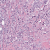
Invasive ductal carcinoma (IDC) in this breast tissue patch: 1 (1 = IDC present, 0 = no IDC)